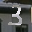
Label: 3